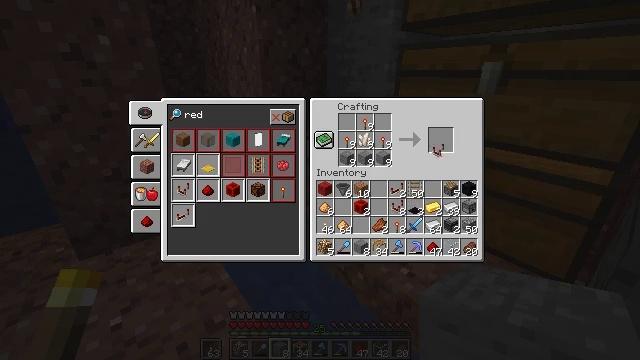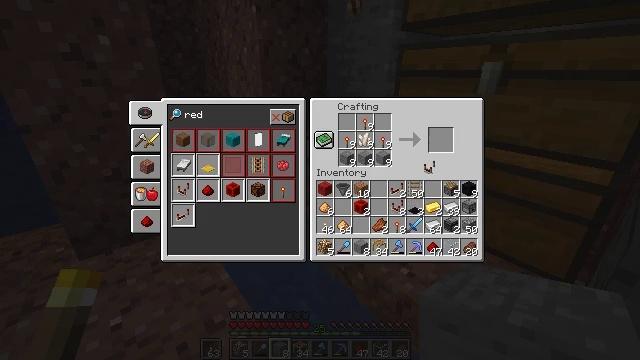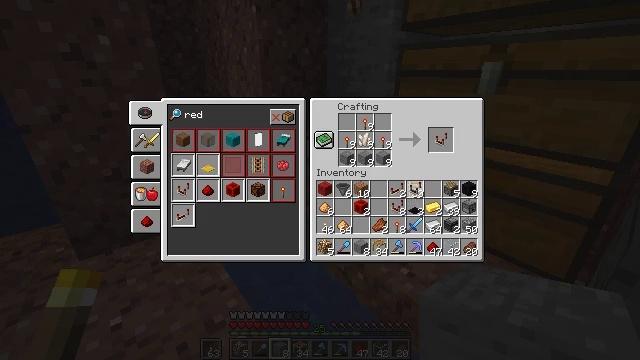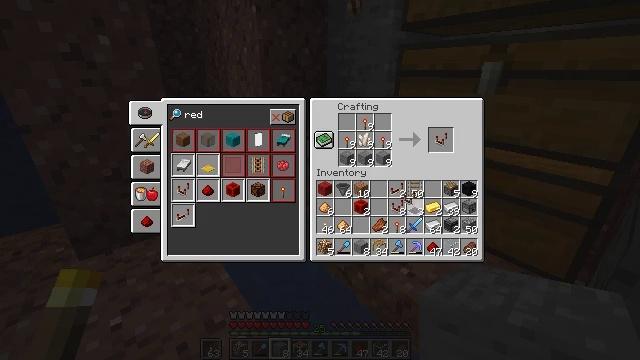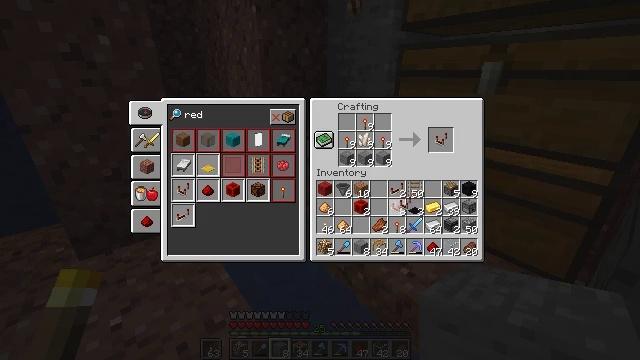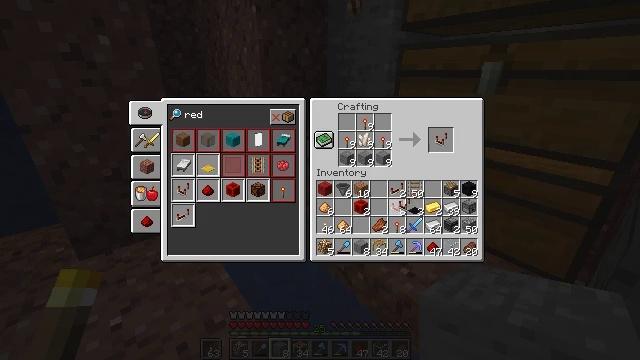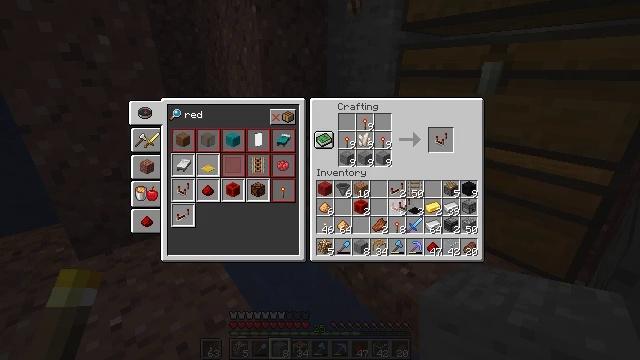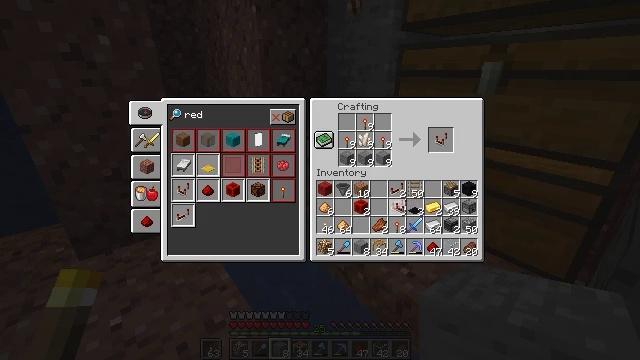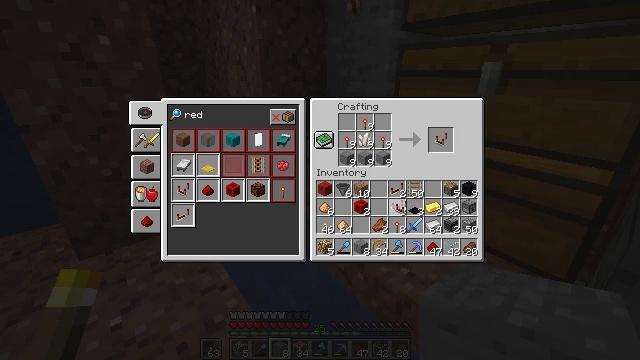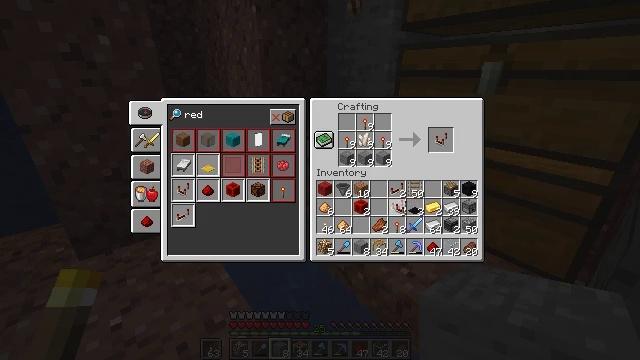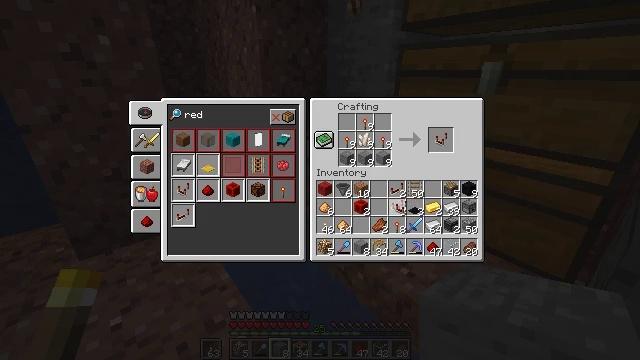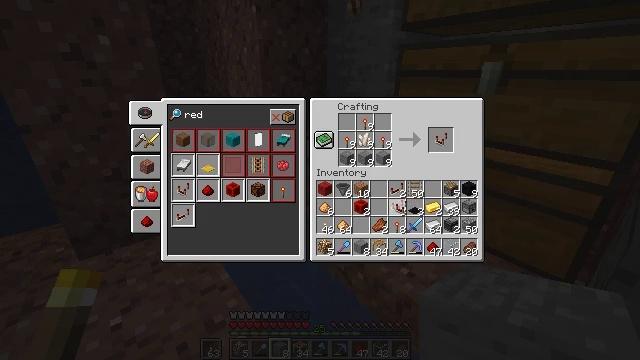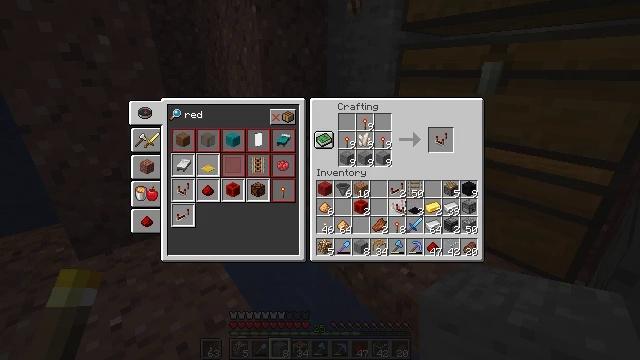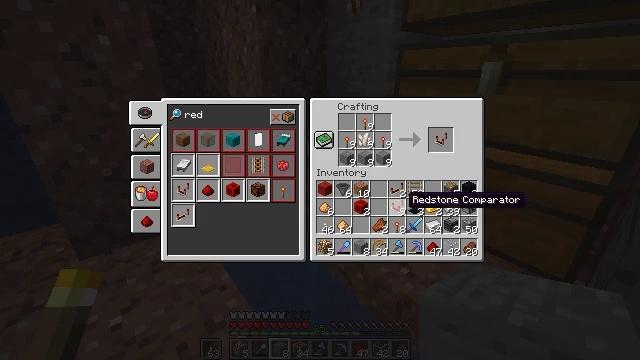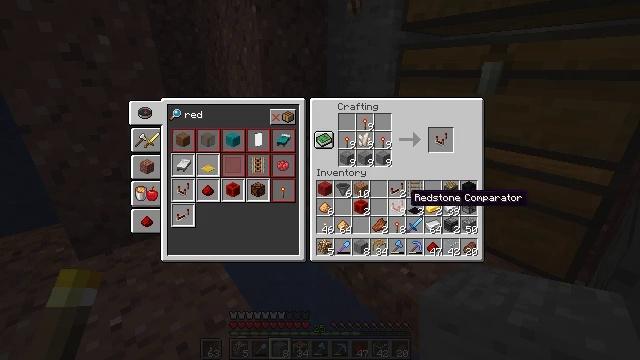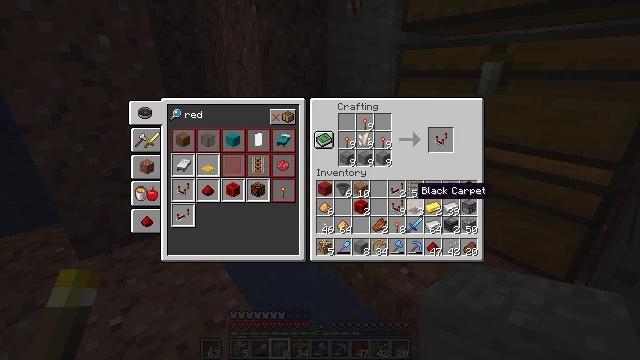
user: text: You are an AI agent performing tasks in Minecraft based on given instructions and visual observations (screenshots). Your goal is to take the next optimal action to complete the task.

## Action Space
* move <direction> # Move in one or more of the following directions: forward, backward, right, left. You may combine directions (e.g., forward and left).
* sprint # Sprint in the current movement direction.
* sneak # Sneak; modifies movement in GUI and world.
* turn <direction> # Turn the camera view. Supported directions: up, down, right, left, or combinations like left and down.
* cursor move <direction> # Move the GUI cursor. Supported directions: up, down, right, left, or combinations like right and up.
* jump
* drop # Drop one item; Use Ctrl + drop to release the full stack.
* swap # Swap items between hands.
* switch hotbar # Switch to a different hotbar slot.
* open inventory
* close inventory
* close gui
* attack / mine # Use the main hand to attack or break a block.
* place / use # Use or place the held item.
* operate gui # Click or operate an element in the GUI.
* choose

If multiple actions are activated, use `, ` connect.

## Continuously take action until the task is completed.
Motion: motion action
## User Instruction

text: Create a comparator with three redstone torches, three stones, and one nether quartz.
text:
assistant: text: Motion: cursor move left and down
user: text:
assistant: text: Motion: cursor move left and down
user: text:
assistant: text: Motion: cursor move down
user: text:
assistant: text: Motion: no_op
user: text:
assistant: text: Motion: no_op
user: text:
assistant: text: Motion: no_op
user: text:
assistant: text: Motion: no_op
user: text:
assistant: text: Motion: no_op
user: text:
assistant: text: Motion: no_op
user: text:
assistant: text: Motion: operate gui
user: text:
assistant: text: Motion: operate gui
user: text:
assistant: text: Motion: operate gui
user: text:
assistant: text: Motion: no_op
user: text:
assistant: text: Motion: no_op
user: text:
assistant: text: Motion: cursor move right
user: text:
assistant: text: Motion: cursor move right and up
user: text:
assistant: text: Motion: cursor move up
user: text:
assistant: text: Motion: cursor move up
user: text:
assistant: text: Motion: cursor move up
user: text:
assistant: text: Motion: no_op
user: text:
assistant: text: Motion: no_op
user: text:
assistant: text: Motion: no_op
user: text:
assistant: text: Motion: no_op
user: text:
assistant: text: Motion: no_op
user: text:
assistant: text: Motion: no_op
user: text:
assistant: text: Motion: operate gui
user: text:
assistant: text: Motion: operate gui
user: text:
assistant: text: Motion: operate gui
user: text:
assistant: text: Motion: cursor move left and down
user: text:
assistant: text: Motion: cursor move left and down